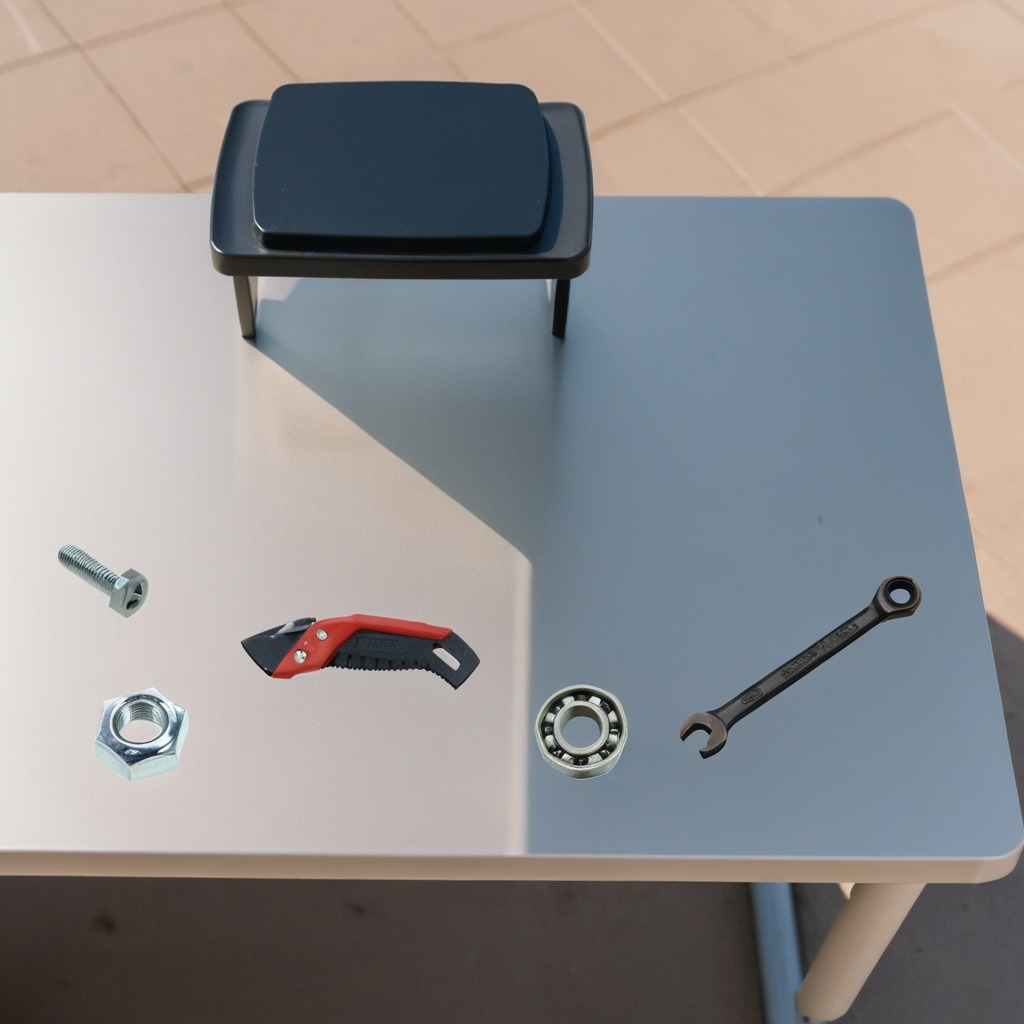
A ball bearing, a wrench, a nut, and a screw are lying on the table.